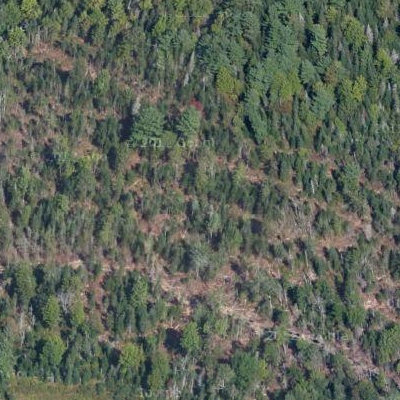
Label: Forest